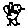
Label: bird